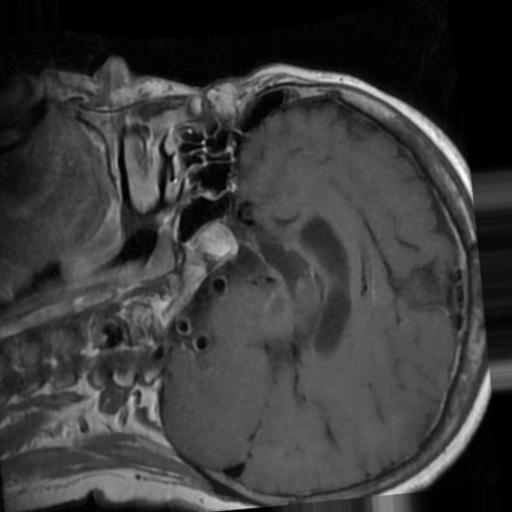
Label: brain_tumor